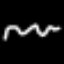
Label: squiggle